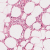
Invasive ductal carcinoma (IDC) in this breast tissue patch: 0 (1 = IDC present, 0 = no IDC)